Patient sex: M
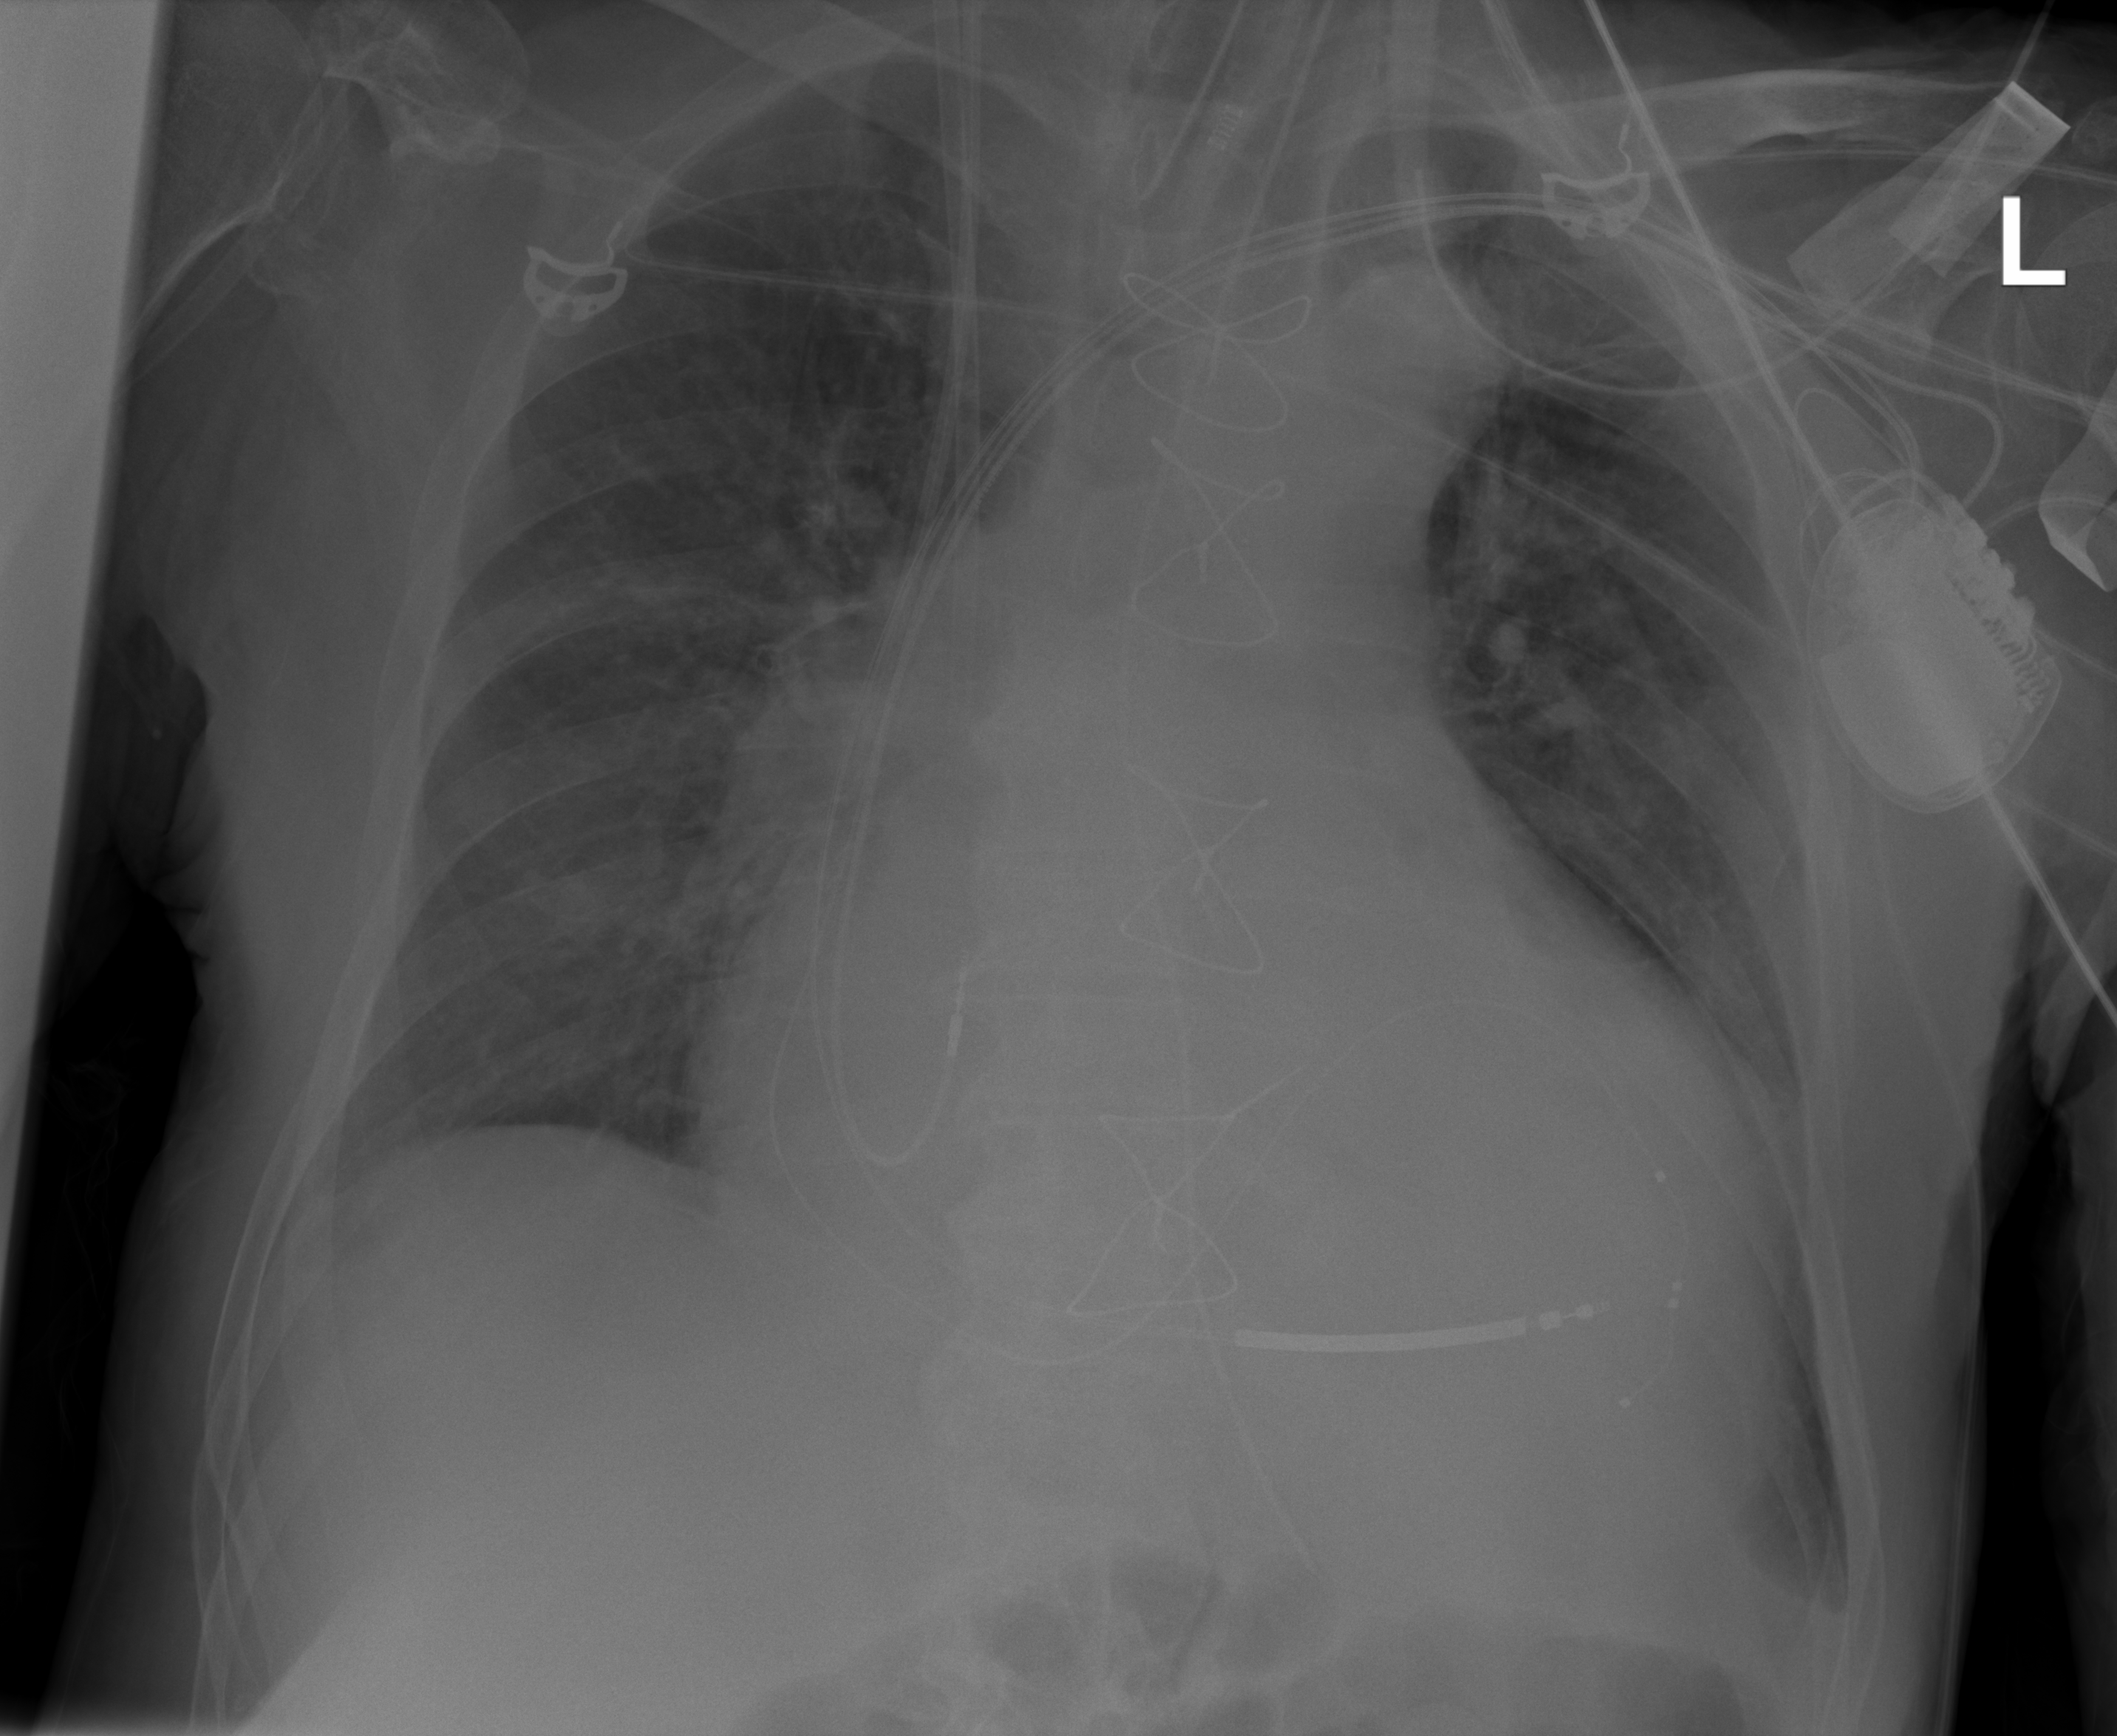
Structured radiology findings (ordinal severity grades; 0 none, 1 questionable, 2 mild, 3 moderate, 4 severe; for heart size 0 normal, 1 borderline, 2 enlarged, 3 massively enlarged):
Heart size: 3
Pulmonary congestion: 2
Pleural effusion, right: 0
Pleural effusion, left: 2
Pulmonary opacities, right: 0
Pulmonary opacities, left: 0
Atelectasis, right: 0
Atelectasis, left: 0